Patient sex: M
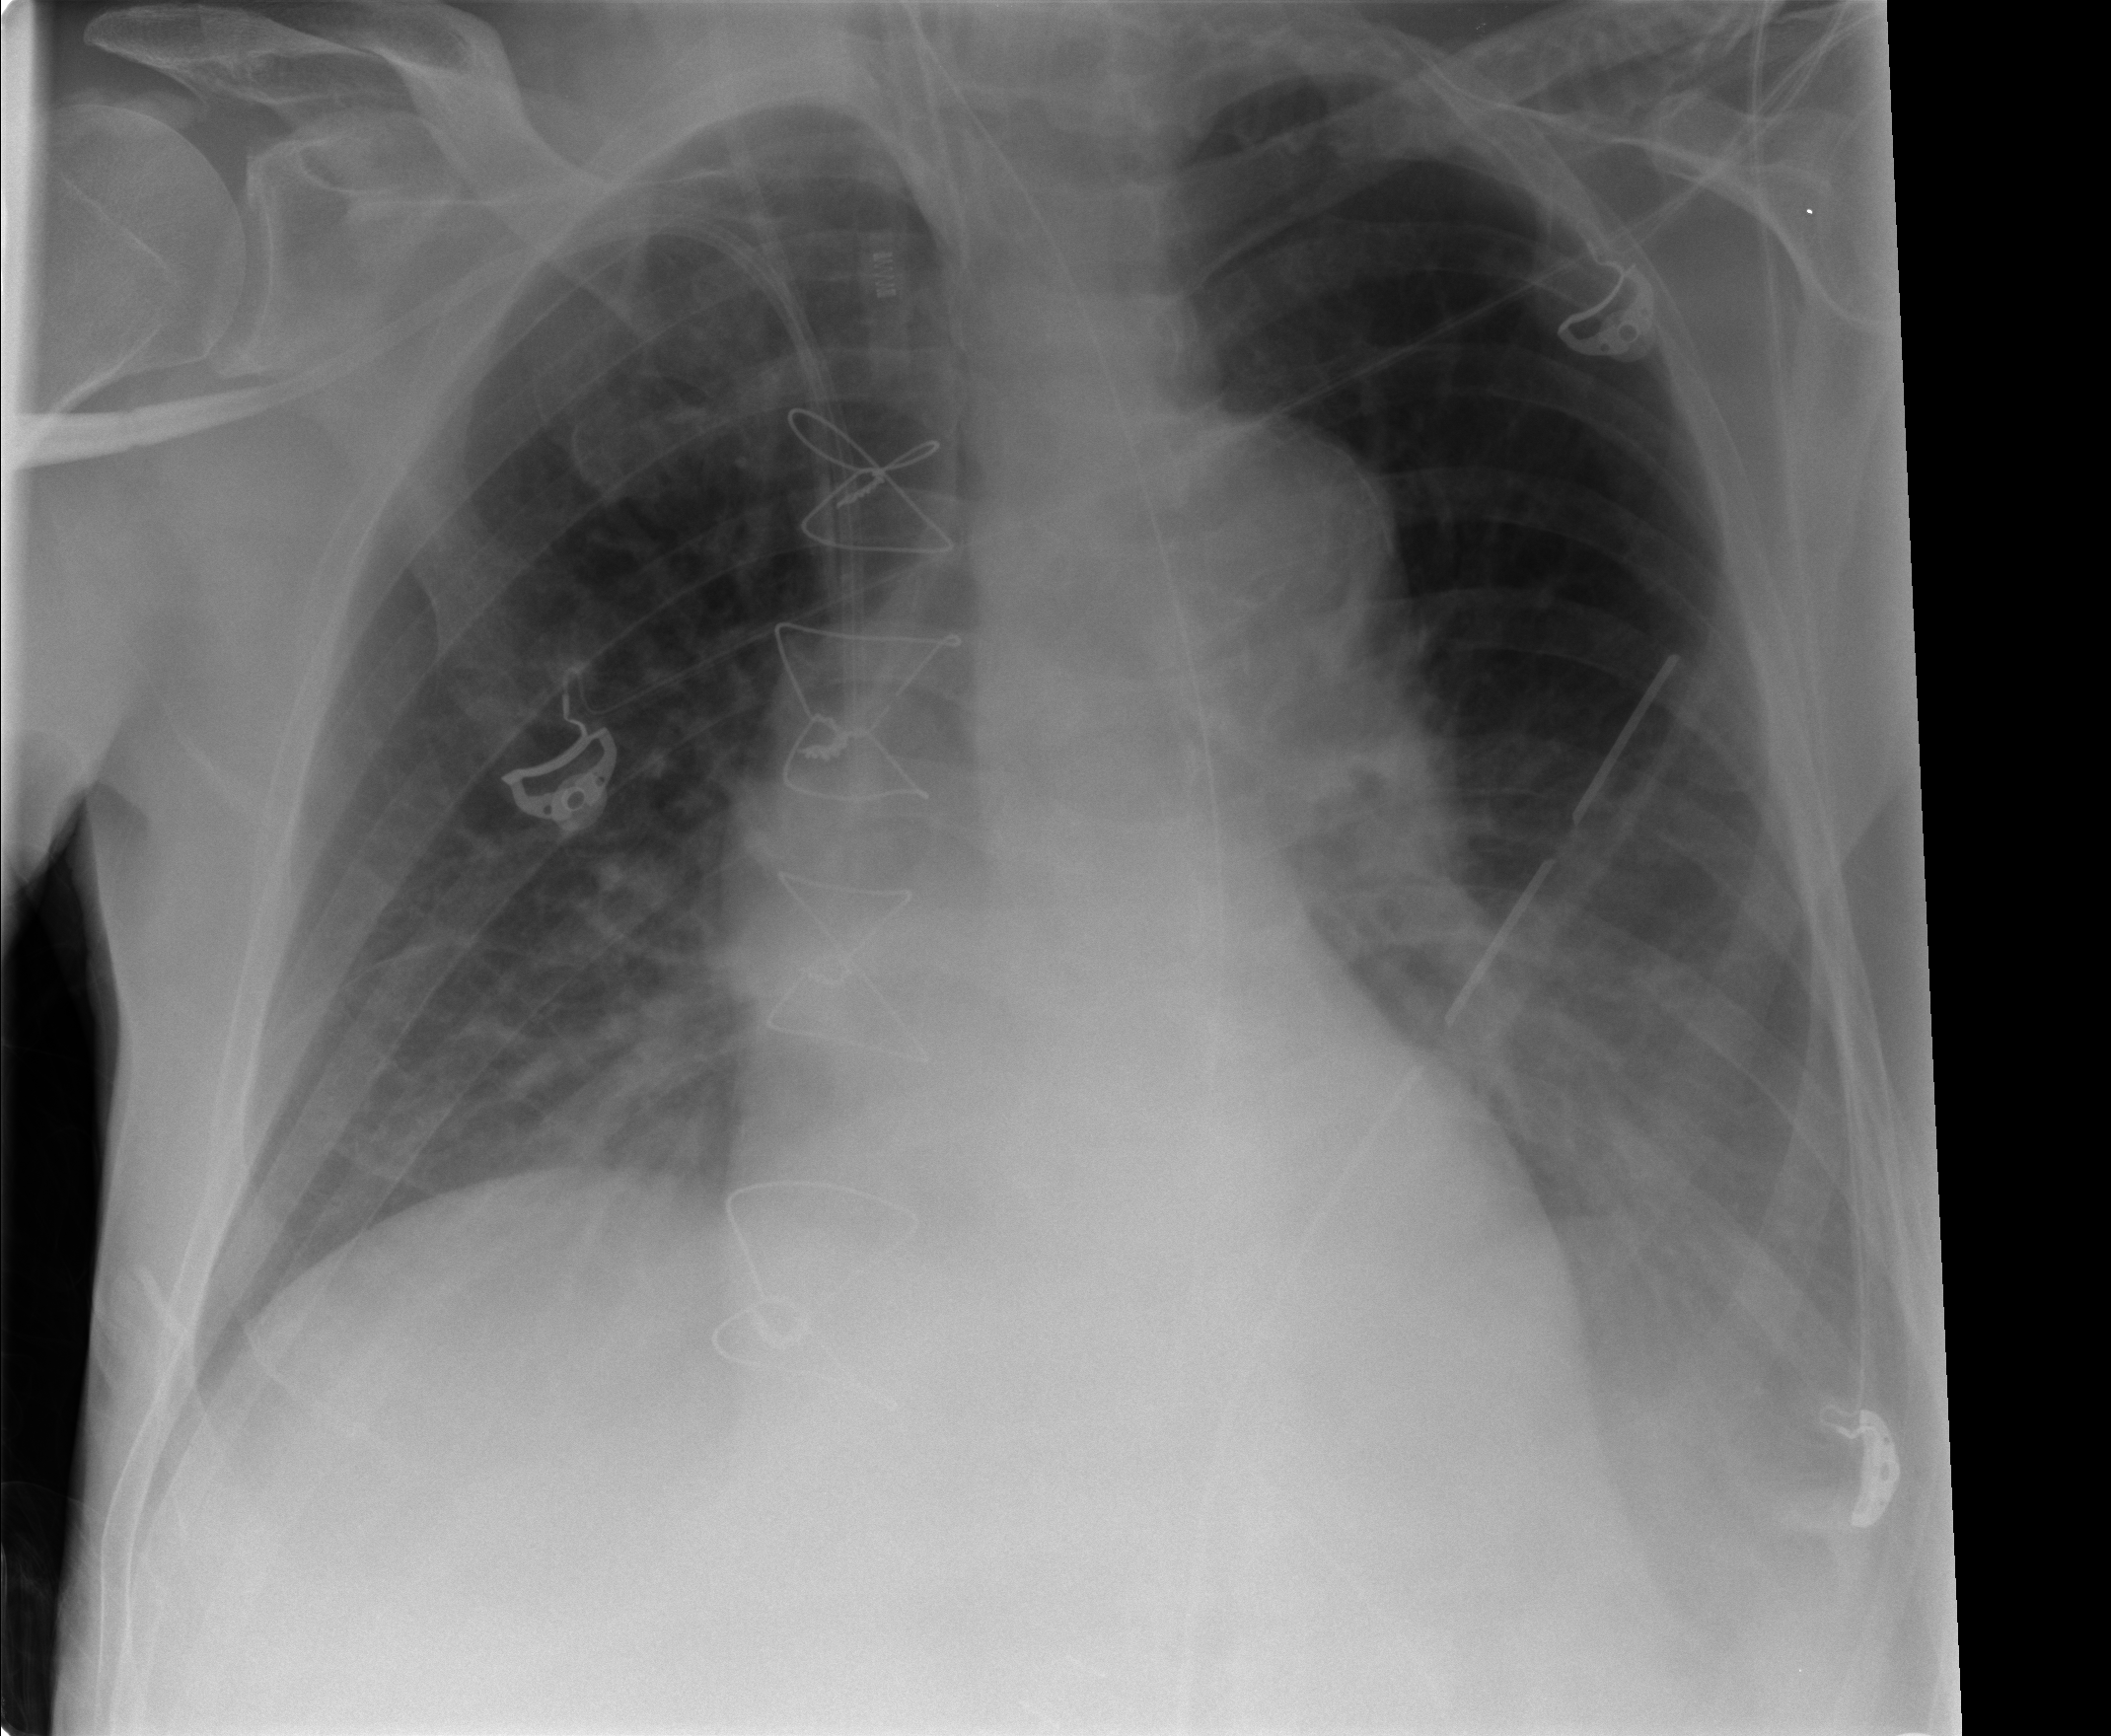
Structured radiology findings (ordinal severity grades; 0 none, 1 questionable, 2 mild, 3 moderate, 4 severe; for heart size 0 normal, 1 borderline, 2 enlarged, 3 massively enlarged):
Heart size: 2
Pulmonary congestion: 2
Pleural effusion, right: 0
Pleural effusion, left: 2
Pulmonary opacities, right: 0
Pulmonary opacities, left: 0
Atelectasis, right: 0
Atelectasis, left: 2